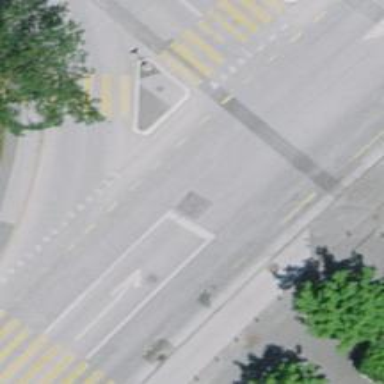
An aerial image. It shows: Tertiary road with asphalt surface and designated cycle lane.